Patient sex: M
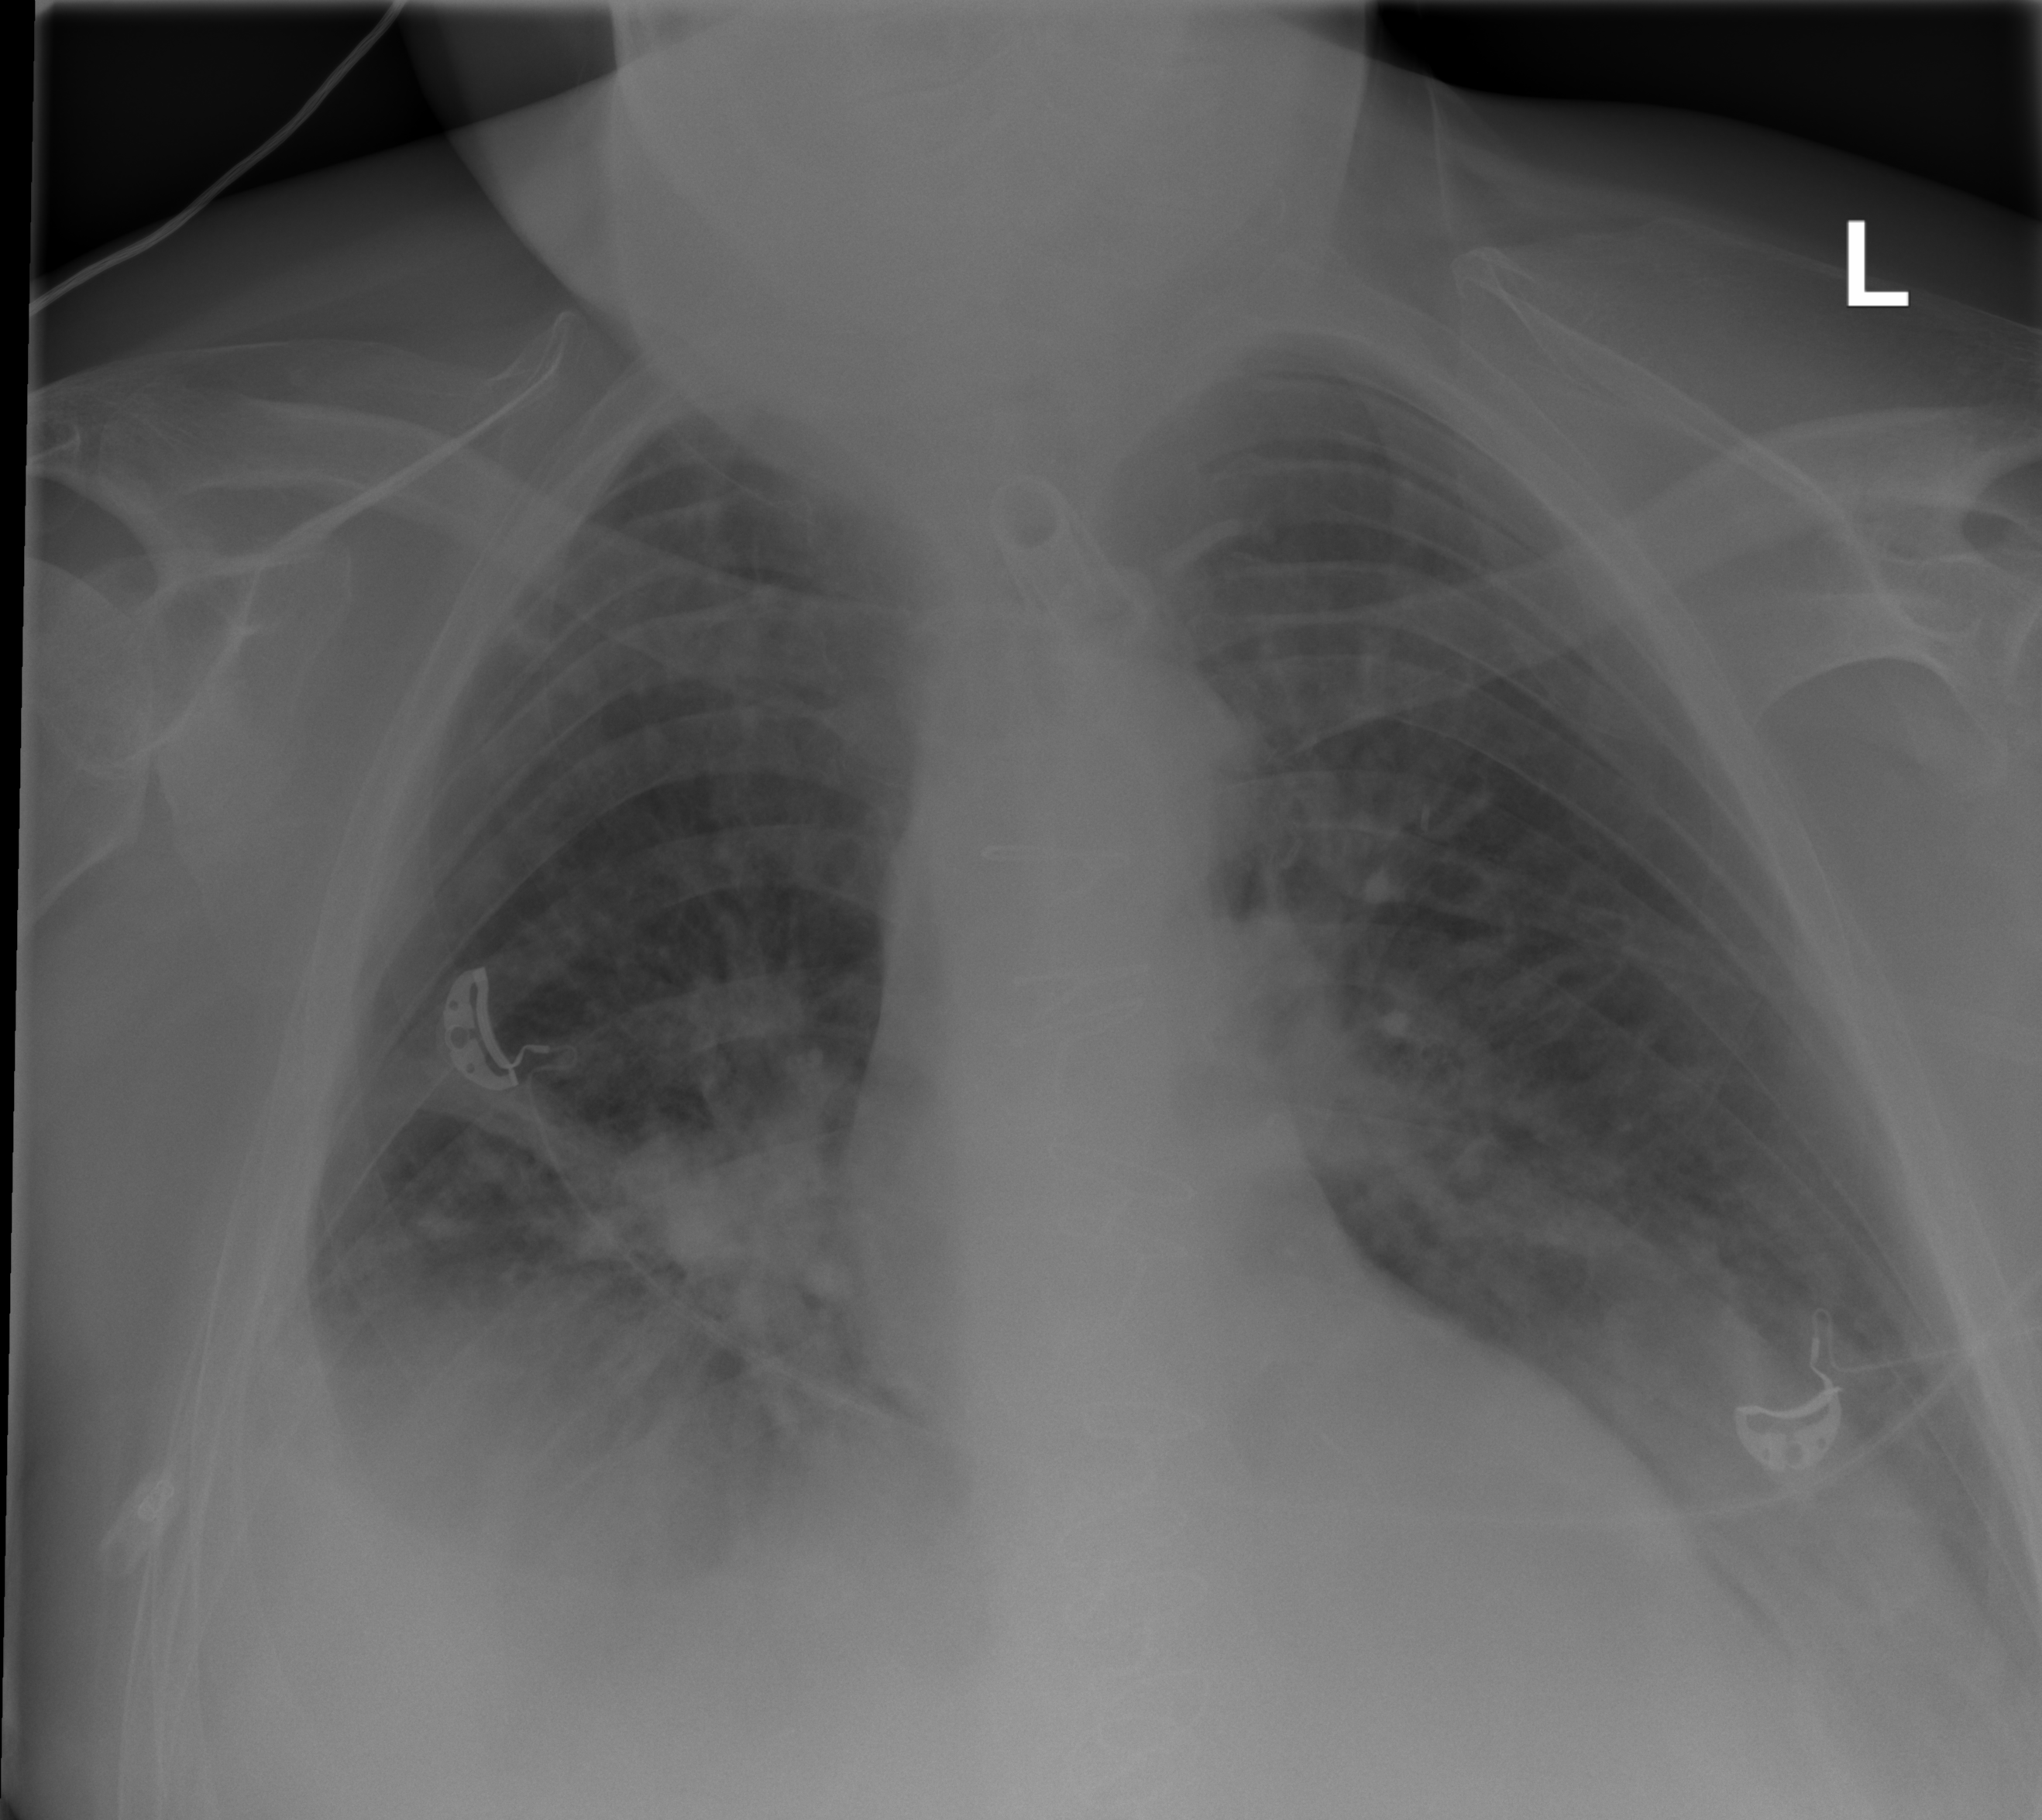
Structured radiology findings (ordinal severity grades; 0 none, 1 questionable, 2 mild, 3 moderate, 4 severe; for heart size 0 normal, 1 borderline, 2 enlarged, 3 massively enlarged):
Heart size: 1
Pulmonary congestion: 2
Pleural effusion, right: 2
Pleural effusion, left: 2
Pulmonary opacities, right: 2
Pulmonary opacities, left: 0
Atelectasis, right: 2
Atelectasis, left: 2